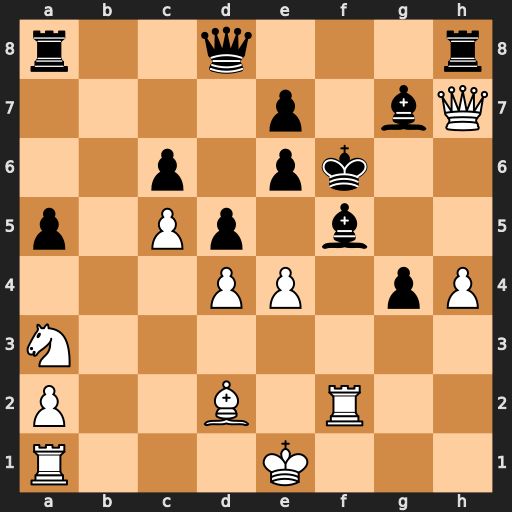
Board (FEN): r2q3r/4p1bQ/2p1pk2/p1Pp1b2/3PP1pP/N7/P2B1R2/R3K3
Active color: w
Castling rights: Q
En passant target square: -
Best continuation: Rxf5+ exf5 Qxf5#